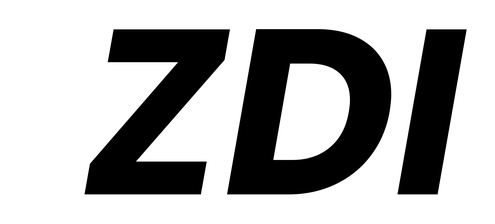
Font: Poppins-BoldItalic